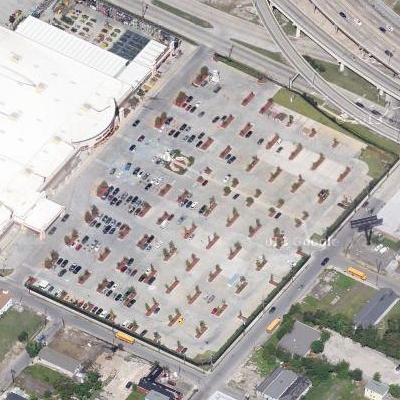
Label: gParking